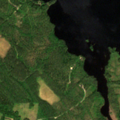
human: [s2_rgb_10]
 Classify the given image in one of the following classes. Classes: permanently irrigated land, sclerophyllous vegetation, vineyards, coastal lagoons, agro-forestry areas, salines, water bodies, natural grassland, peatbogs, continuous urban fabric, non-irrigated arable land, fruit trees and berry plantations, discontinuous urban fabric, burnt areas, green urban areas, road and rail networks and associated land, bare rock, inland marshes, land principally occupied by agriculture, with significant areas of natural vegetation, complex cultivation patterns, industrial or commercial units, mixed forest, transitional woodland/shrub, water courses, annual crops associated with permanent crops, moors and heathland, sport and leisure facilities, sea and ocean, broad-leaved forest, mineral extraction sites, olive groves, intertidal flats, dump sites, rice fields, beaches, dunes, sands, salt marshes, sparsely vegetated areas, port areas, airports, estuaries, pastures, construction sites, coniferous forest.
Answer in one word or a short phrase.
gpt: coniferous forest, mixed forest, water bodies